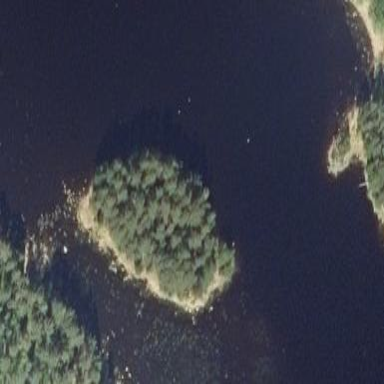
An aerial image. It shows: Islet.